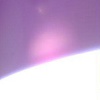
Label: sunburn